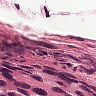
Metastatic tissue present: yes